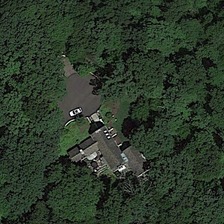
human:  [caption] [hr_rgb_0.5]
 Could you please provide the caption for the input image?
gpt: many green trees are around a building with a car .

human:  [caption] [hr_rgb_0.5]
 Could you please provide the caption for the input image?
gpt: many green trees are around a building with a car .

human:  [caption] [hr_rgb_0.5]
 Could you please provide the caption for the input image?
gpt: many green trees are around a building with a car .

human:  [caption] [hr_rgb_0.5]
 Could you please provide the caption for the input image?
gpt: many green trees are around a building with a car .

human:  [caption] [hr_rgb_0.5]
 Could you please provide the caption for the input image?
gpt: many green trees are around a building with a car .